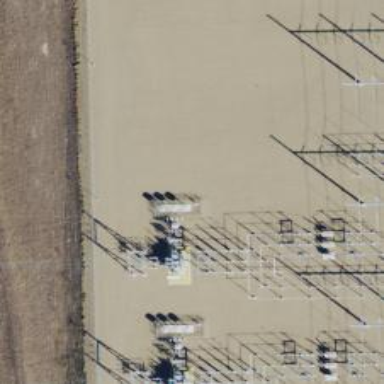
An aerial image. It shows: Switch used for power control.